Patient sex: M
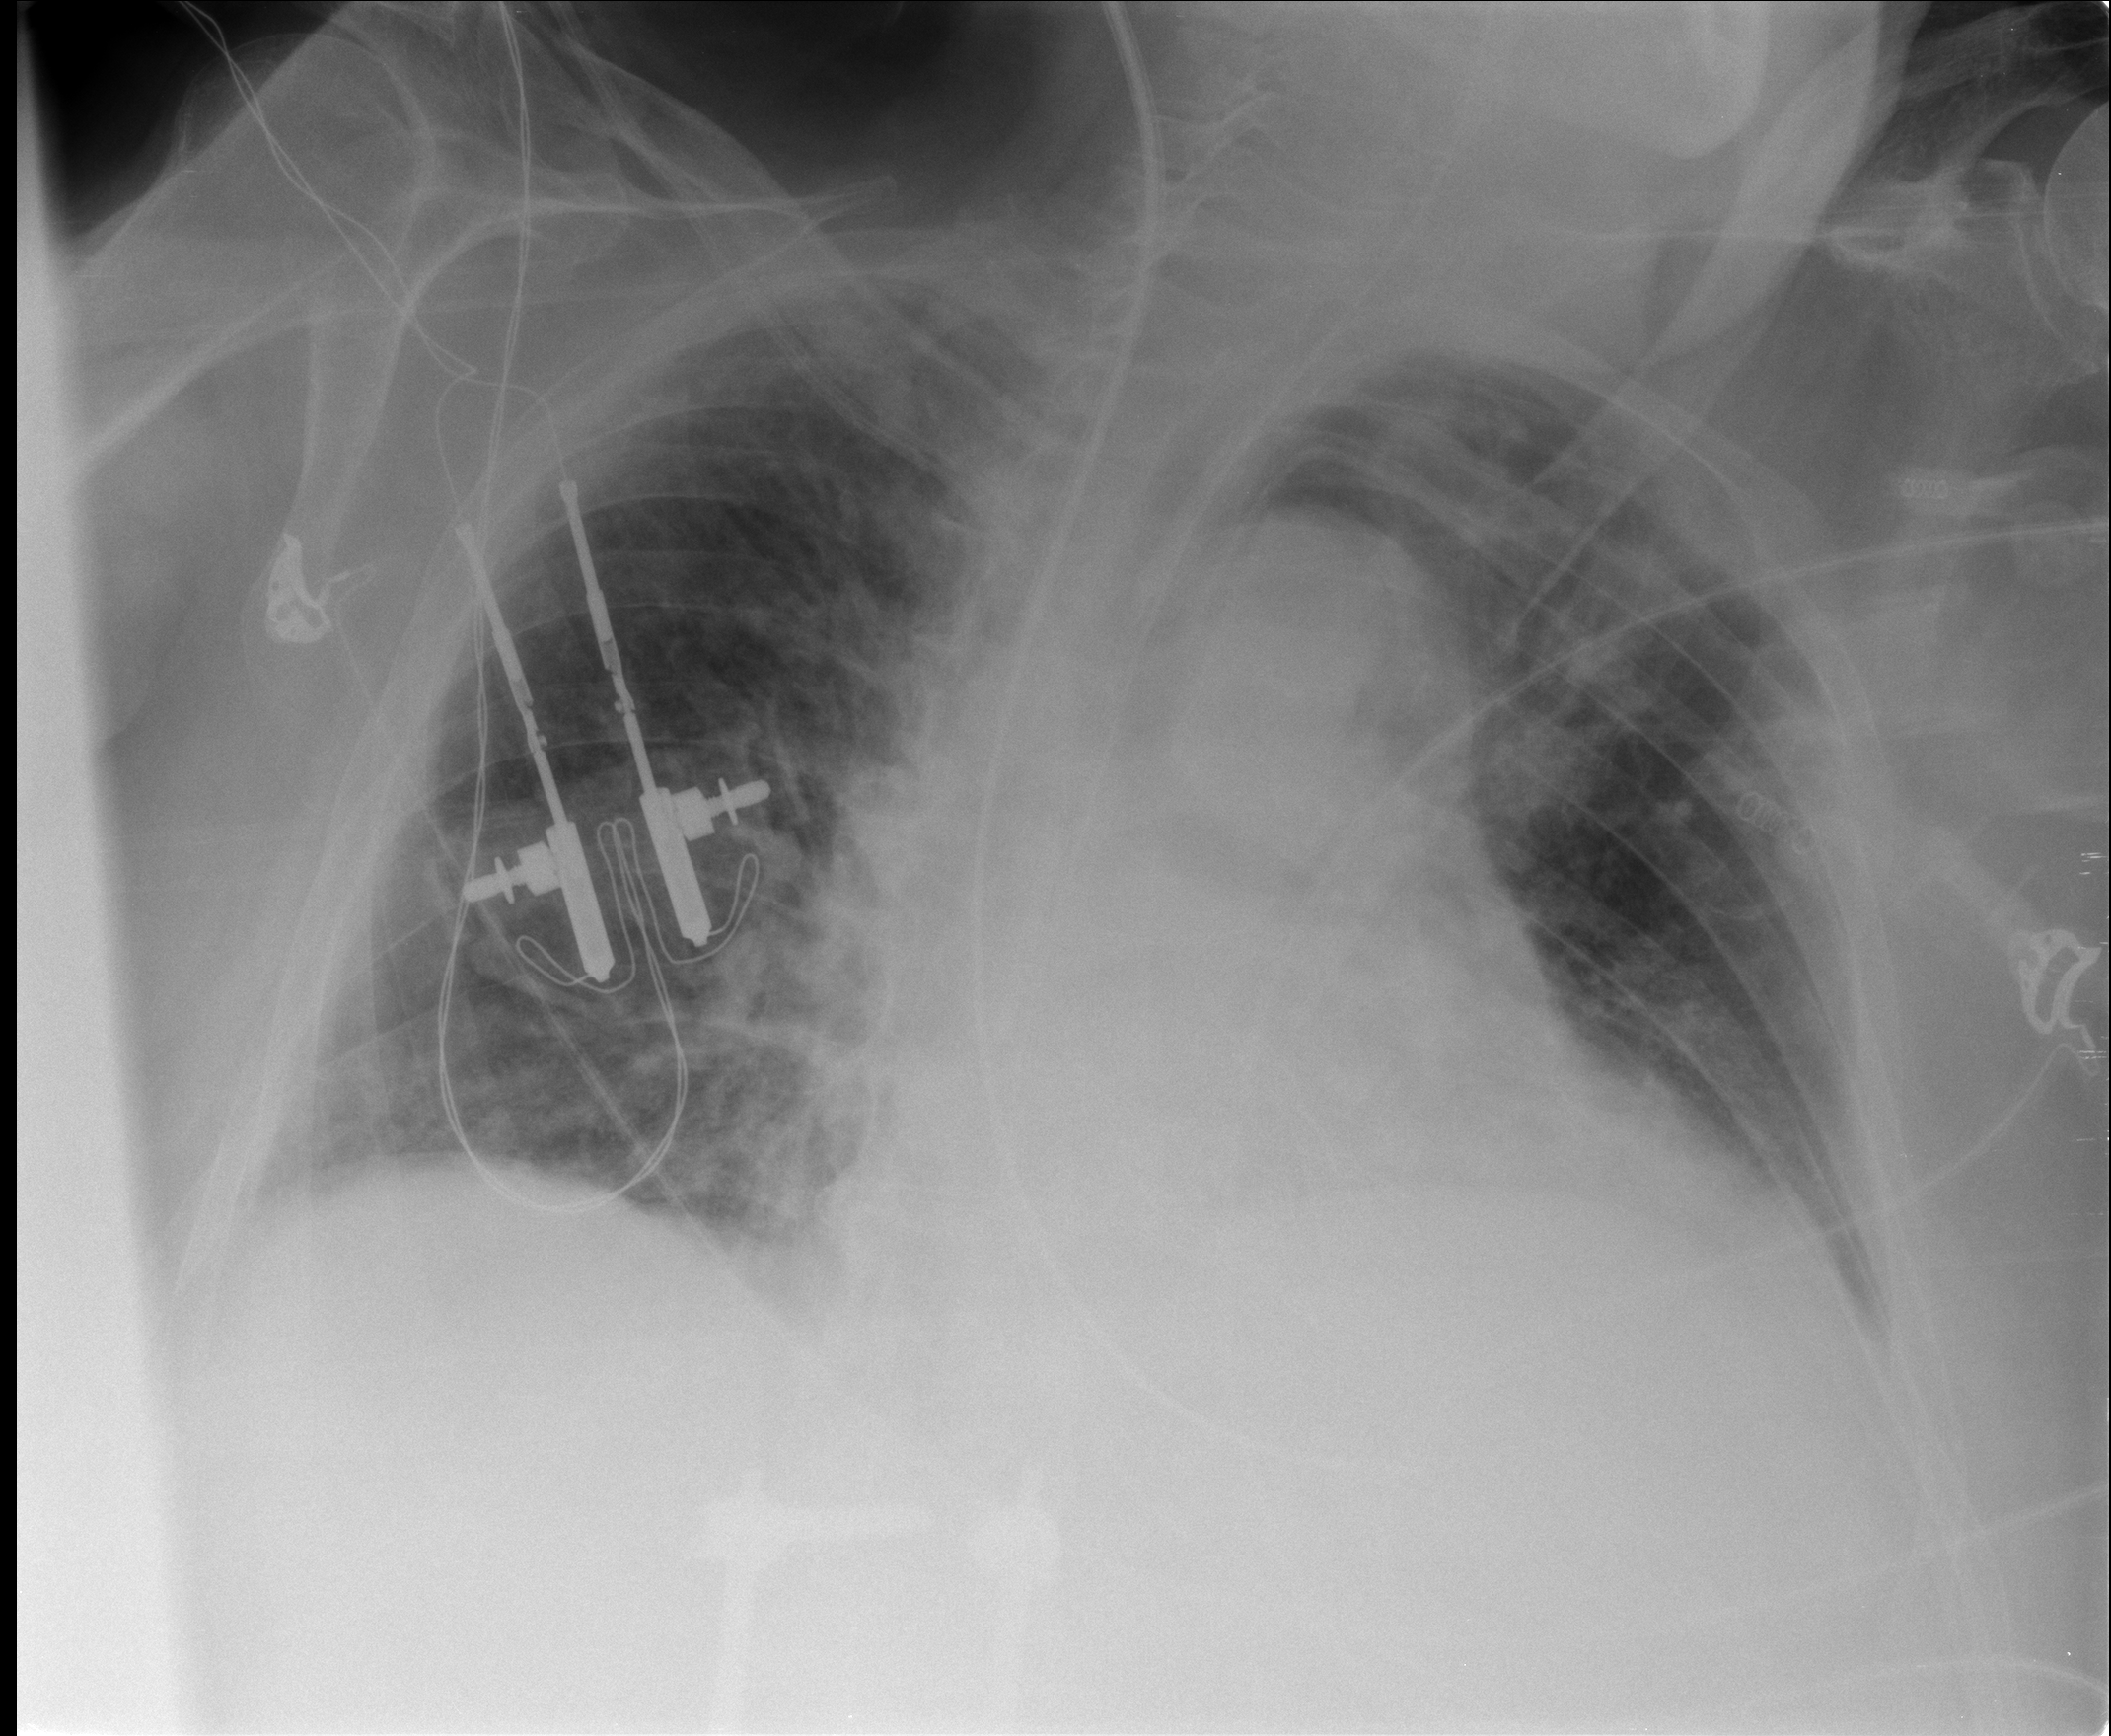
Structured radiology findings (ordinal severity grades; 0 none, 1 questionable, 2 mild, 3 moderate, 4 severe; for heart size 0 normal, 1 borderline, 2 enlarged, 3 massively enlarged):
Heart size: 2
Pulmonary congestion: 2
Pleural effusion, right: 0
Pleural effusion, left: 2
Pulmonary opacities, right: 3
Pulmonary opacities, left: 3
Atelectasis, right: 2
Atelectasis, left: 0